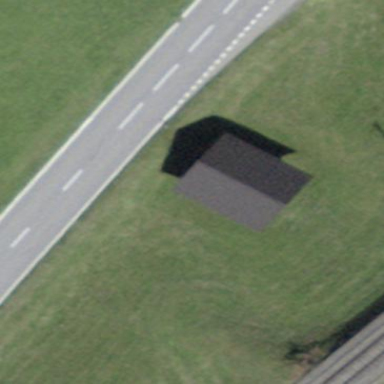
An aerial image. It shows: Barn.